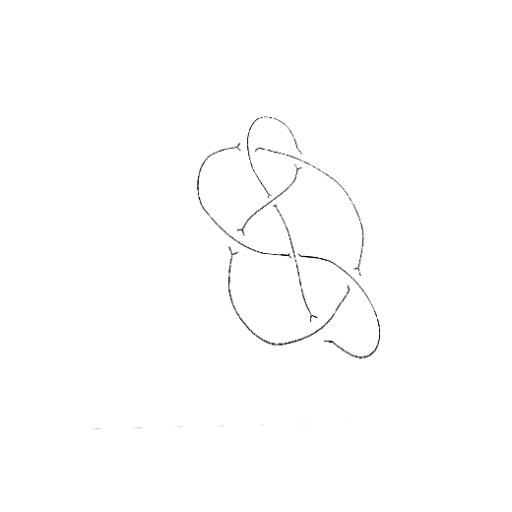
Crossing number: 7